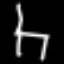
Label: chair